Aerial crown-view tile of a tropical tree (Barro Colorado Island, Panama), acquired 20250317:
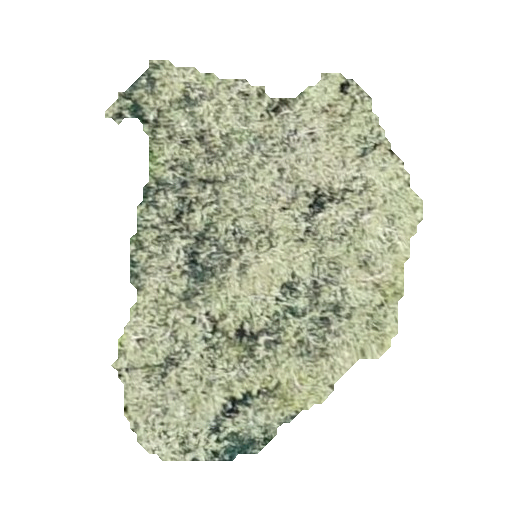
Species: Luehea seemannii
GBIF accepted scientific name: Luehea seemannii
Crown area: 134.398 m²